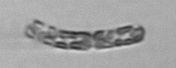
Label: Guinardia_striata